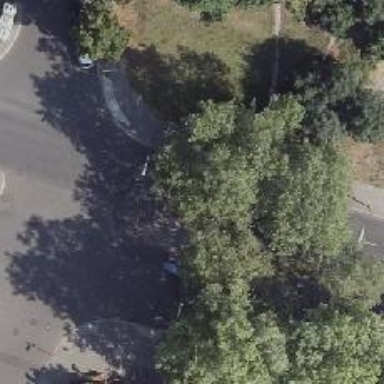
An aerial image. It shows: Unmarked crossing on the road.